Interaction volume radius: 10 \u00c5
Interaction volume height: 30 \u00c5
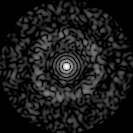
Disorder parameter: 0.8297